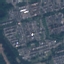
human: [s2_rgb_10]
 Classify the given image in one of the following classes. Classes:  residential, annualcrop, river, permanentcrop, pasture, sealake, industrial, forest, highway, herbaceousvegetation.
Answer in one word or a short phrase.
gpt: Residential